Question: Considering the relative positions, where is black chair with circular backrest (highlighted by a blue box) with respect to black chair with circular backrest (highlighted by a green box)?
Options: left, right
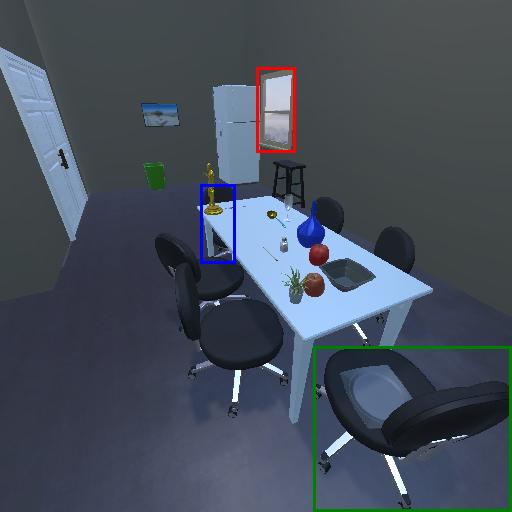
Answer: left